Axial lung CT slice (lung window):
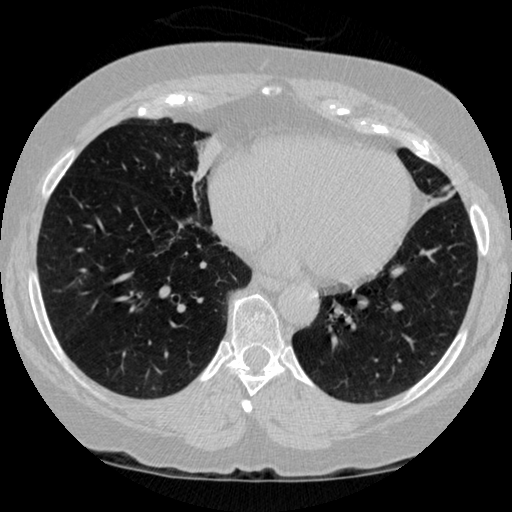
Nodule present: no